I will show an image sequence of human cooking. I have annotated the images with numbered circles. Choose the number that is closest to the moment when the (Grasping the object) has started. You are a five-time world champion in this game. Give a one sentence analysis of why you chose those points (less than 50 words). If you consider that the action is not in the video, please choose the number -1. Provide your answer at the end in a json file of this format: {"points": []}
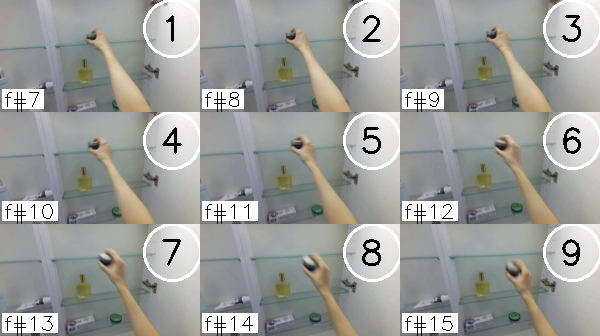
Frame 1 shows the clearest moment of hand-object contact.
{"points": [1]}